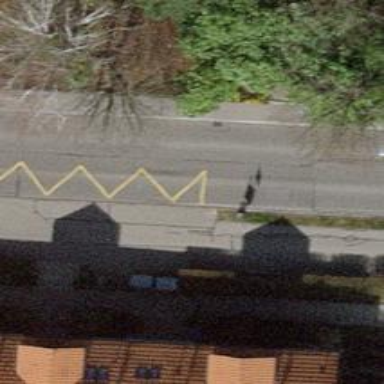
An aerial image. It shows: Bus stop with platform for public transport.